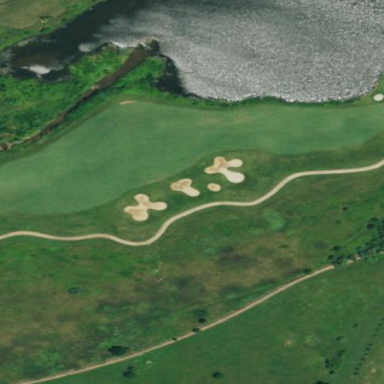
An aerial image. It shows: Grassy area designated as golf fairway.